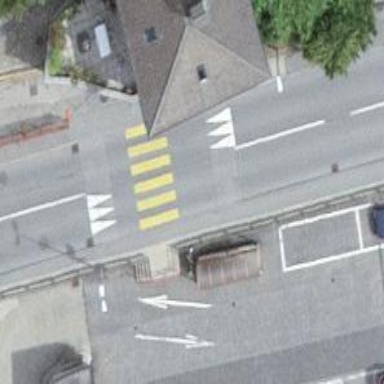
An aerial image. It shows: Zebra crossing on the road.